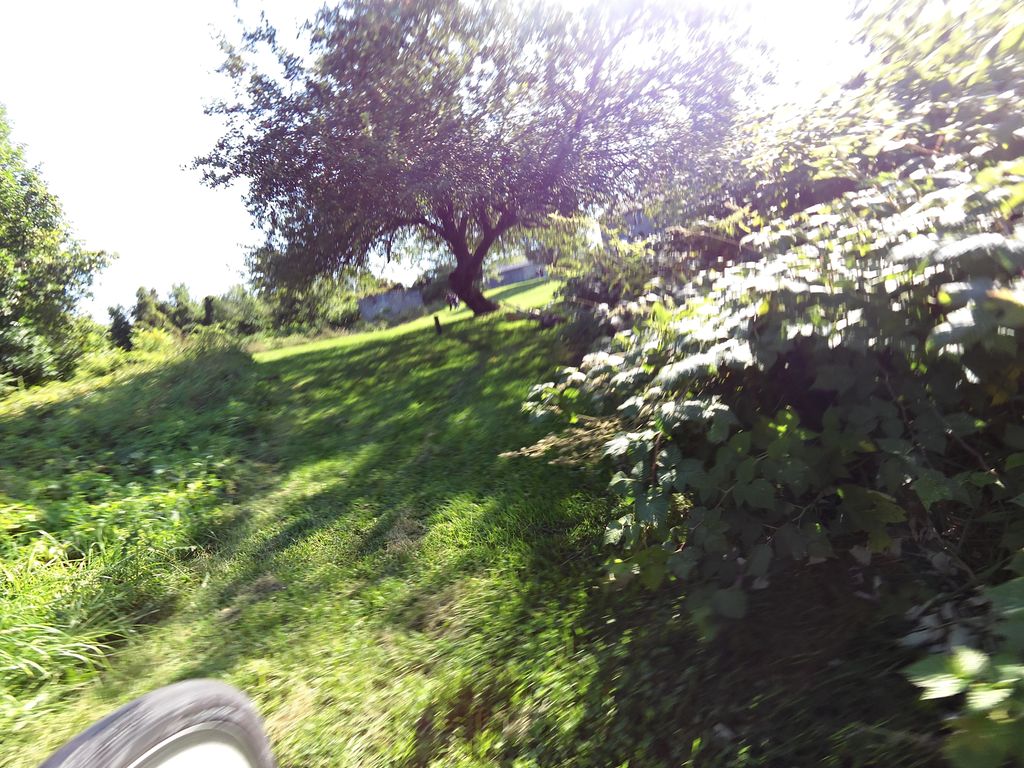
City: ottawa-gatineau